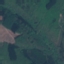
Label: Forest